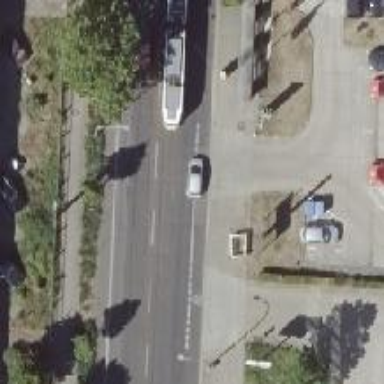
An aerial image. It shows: Tram level crossing on the railway.